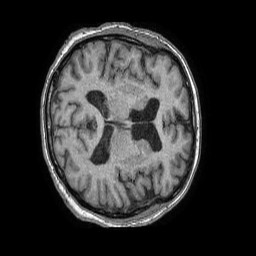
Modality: T1w
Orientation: axial
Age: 62
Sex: male
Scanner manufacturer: philips
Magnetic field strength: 1.5 T
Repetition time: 0.007525 s
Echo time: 0.003419 s